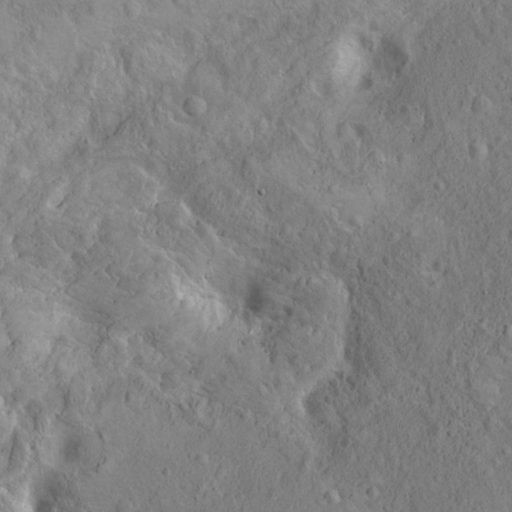
Classes present: Background, Cone